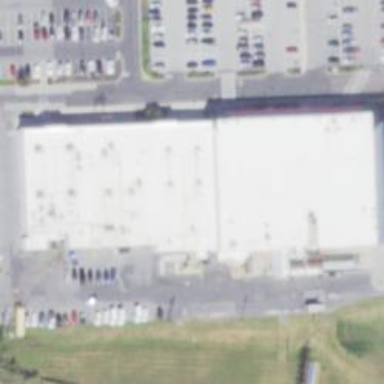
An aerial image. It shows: Retail building.